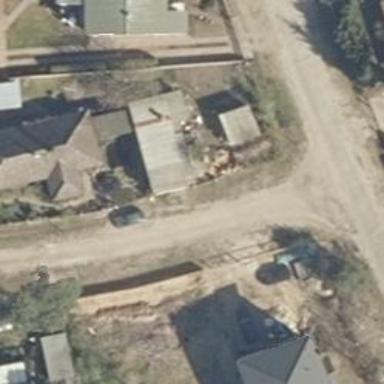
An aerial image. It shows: Gravel residential road.